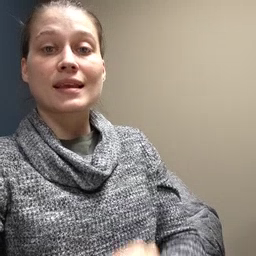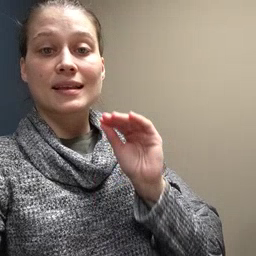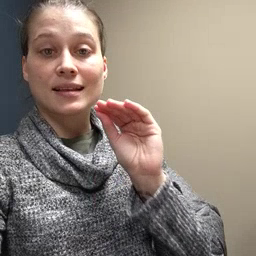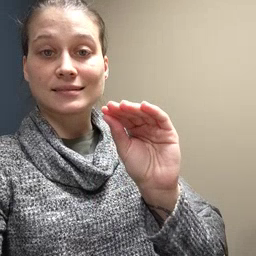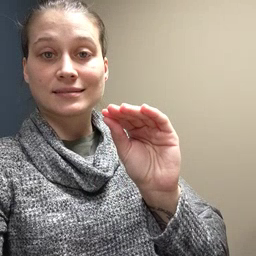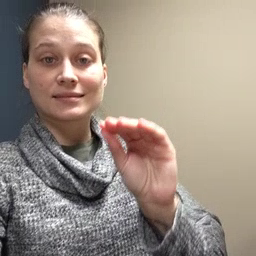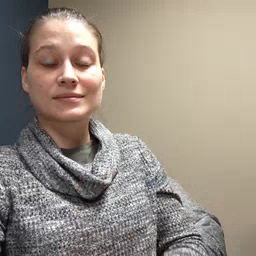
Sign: kiss